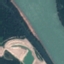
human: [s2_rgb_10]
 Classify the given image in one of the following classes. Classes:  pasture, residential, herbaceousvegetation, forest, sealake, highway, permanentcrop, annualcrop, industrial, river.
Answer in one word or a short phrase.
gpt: River